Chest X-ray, PA view. Patient: 54 years old, sex M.
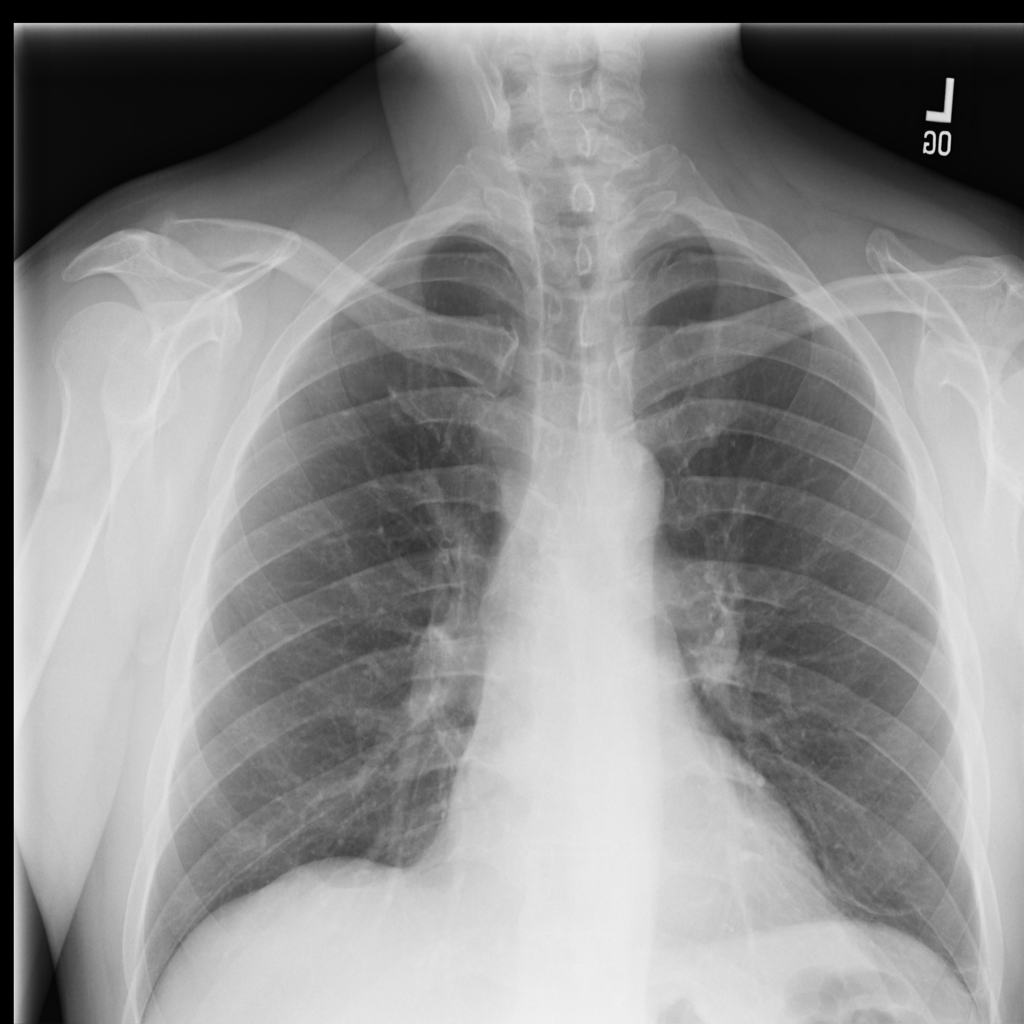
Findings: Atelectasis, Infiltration